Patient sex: F
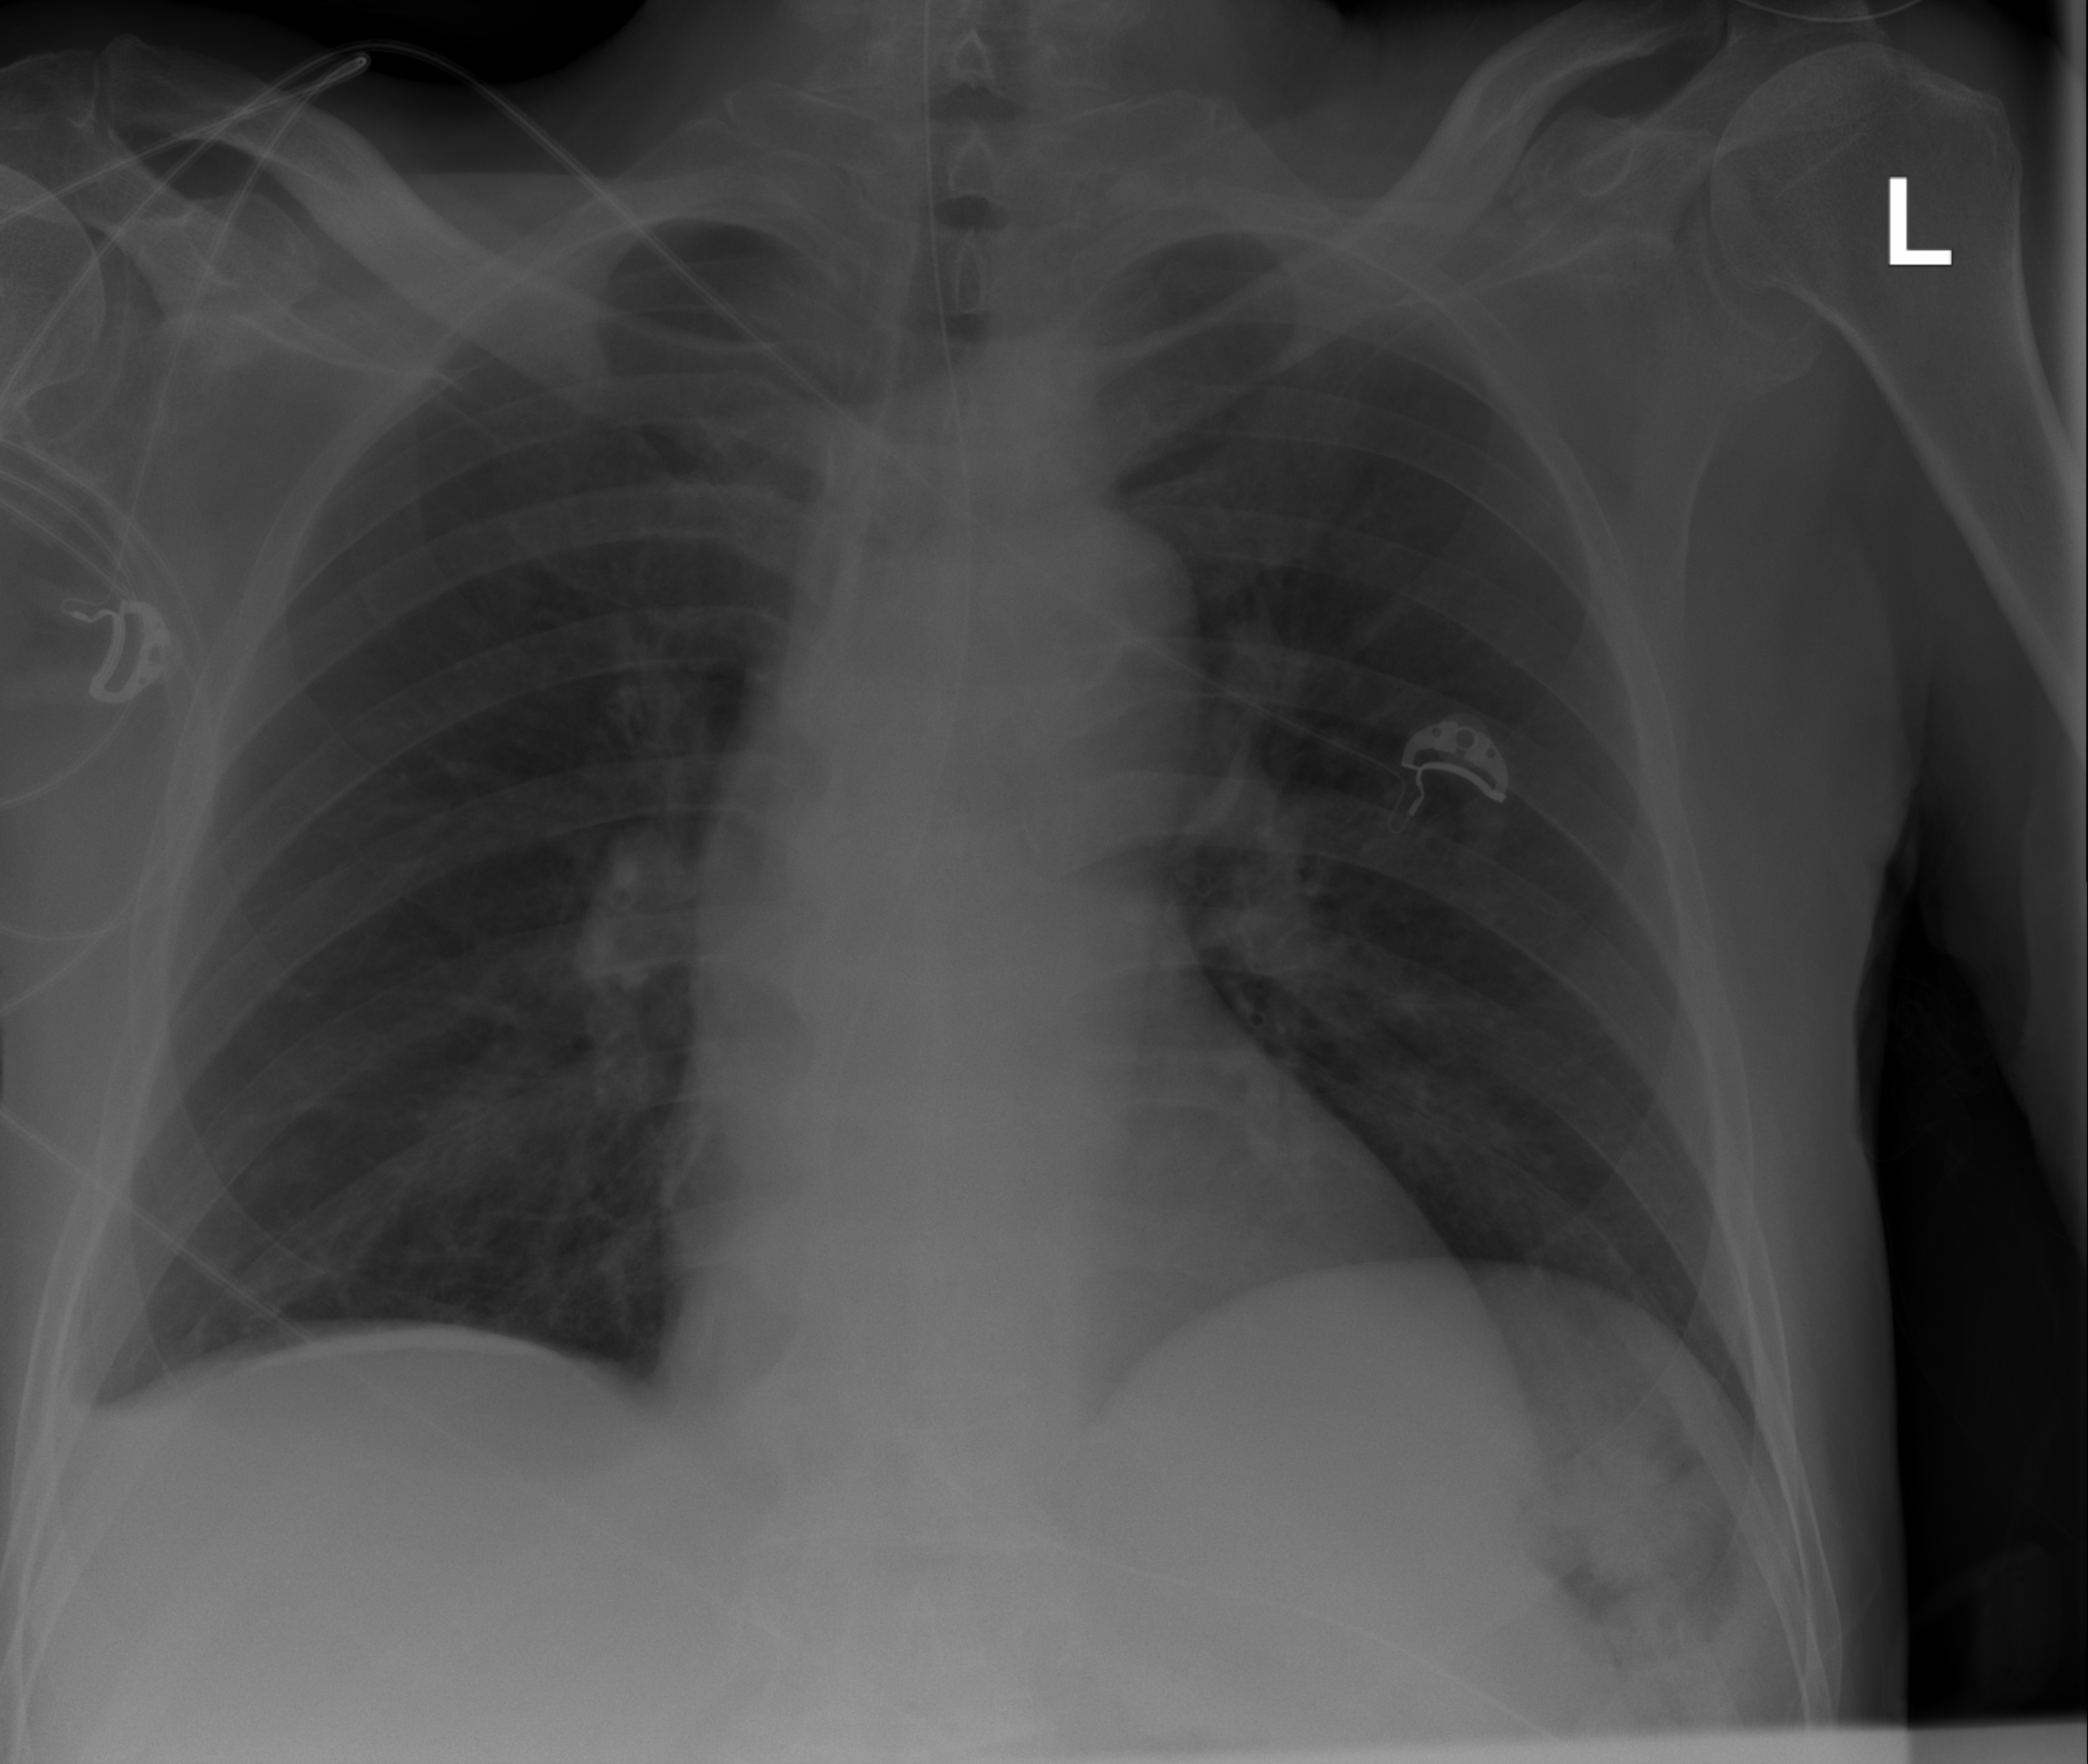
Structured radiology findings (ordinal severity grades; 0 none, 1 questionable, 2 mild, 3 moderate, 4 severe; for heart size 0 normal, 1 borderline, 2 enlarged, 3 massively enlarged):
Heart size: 2
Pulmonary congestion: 2
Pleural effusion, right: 2
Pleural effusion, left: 0
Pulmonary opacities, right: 0
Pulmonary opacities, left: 0
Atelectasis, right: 0
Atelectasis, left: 0